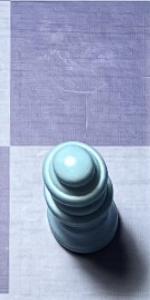
Label: Queen_White